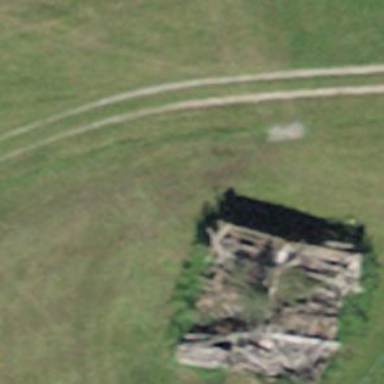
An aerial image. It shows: Building in ruins.